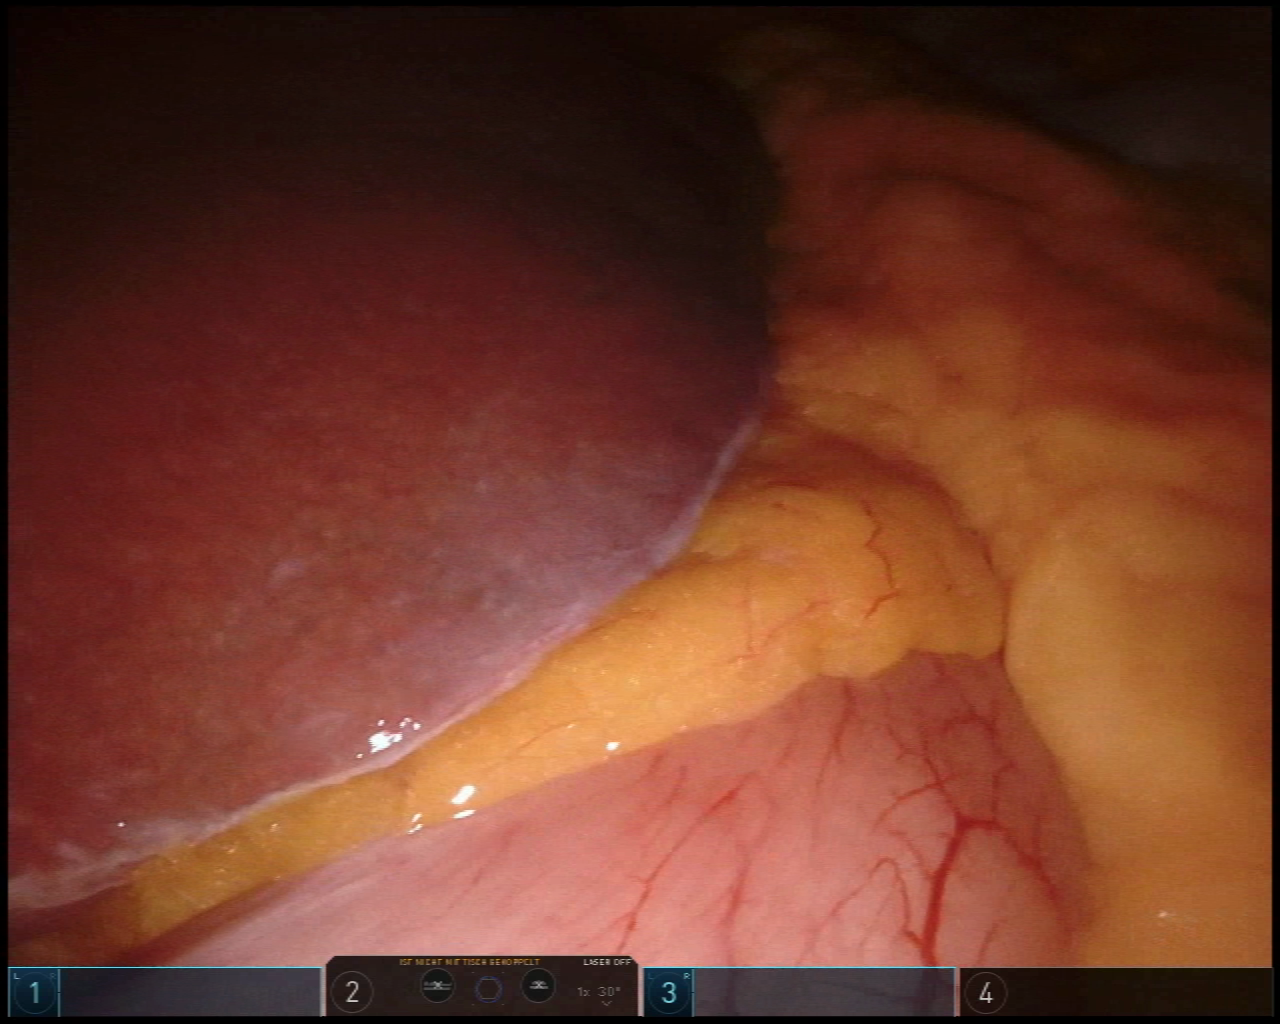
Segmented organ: liver
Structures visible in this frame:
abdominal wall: no
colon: no
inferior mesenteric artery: no
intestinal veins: no
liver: yes
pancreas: no
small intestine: no
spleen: no
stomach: yes
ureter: no
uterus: no
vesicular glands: no